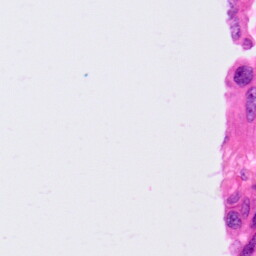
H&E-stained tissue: Lung